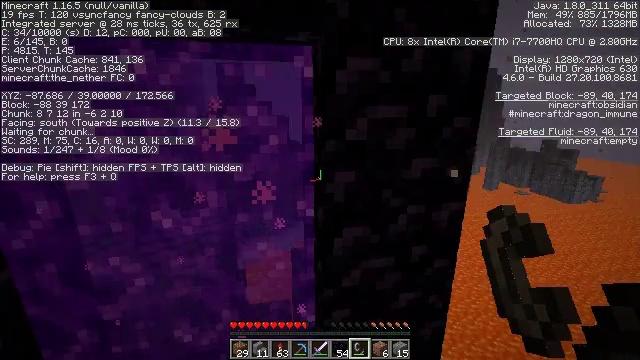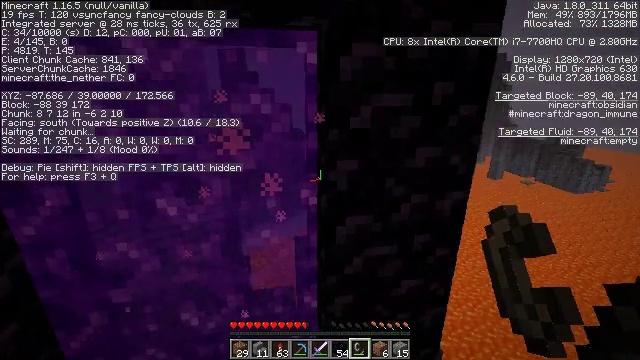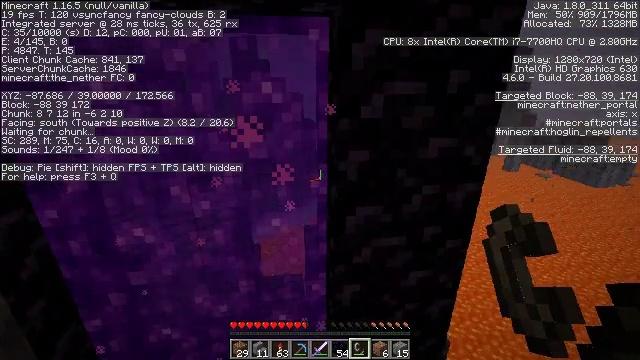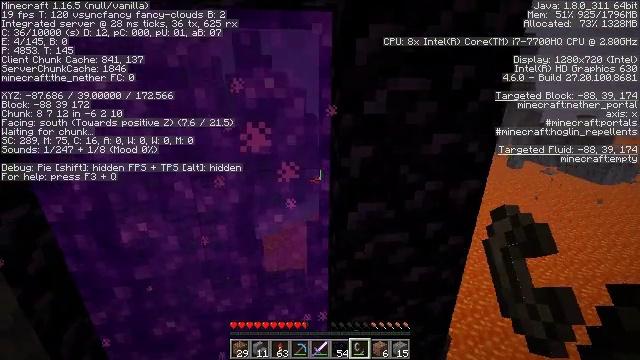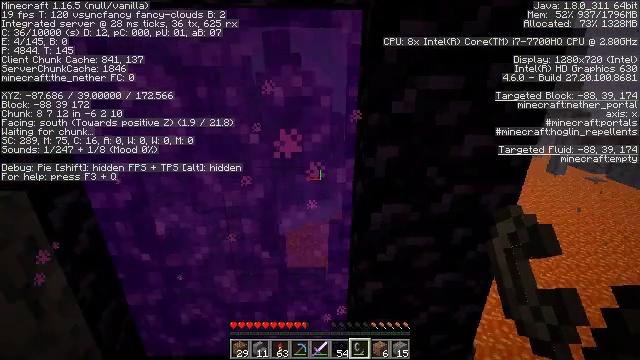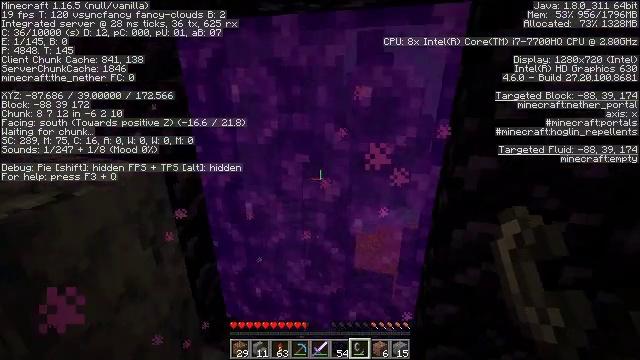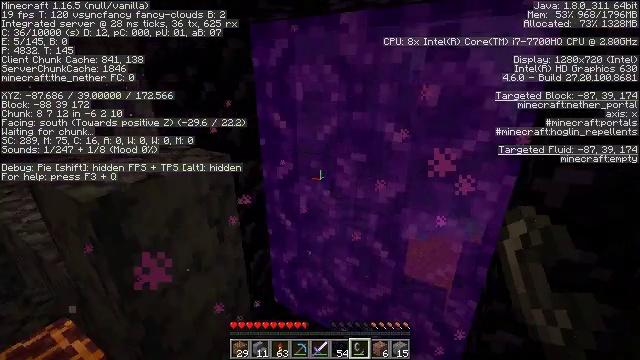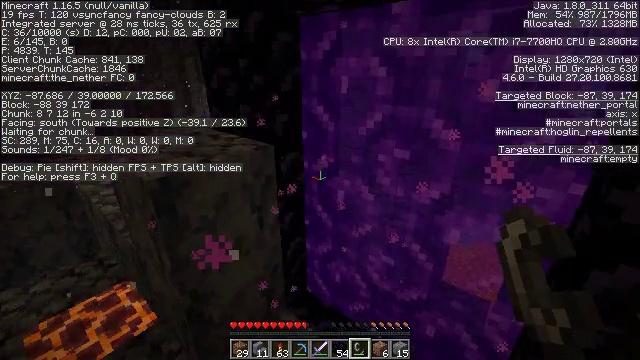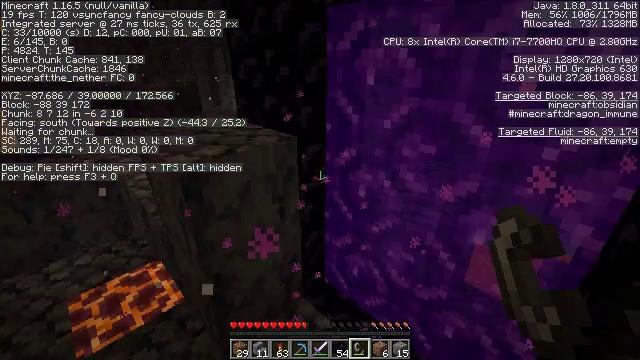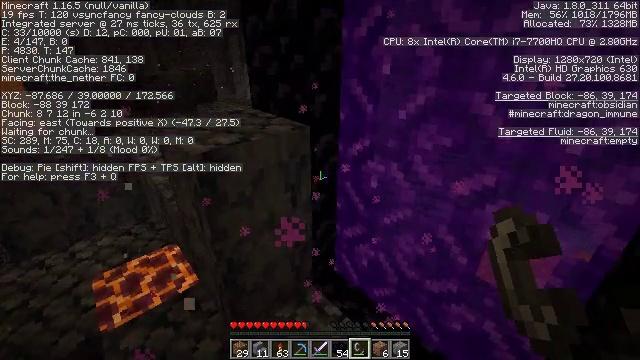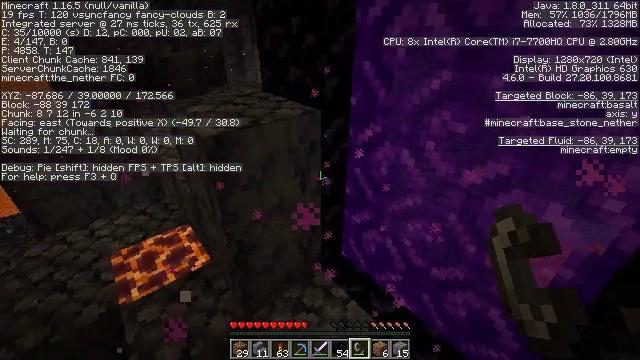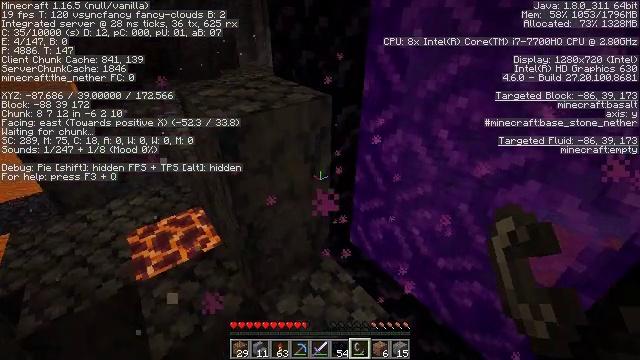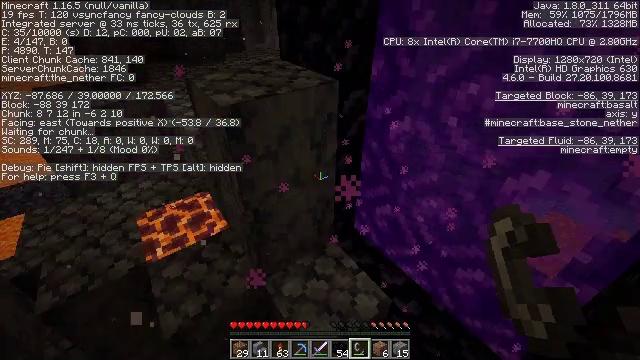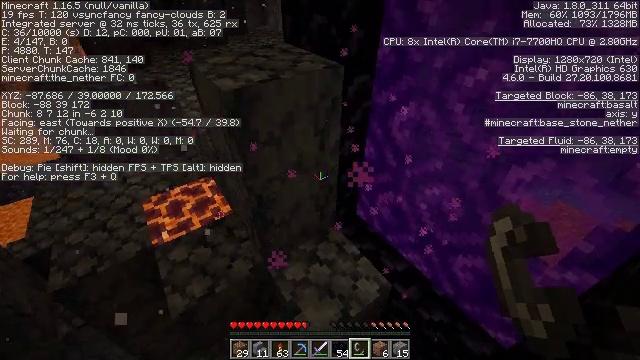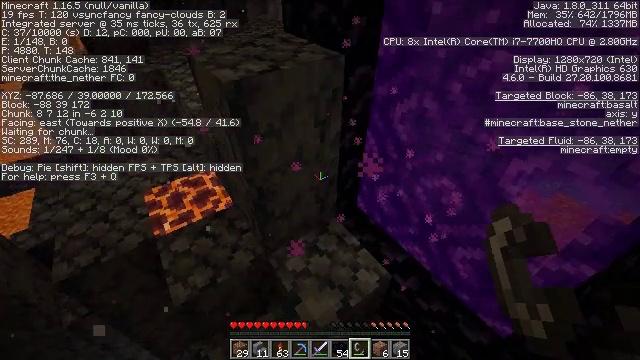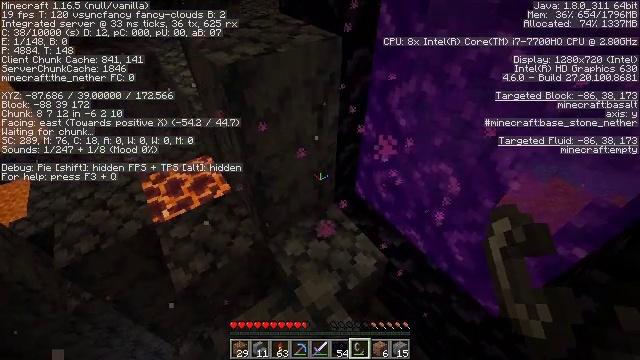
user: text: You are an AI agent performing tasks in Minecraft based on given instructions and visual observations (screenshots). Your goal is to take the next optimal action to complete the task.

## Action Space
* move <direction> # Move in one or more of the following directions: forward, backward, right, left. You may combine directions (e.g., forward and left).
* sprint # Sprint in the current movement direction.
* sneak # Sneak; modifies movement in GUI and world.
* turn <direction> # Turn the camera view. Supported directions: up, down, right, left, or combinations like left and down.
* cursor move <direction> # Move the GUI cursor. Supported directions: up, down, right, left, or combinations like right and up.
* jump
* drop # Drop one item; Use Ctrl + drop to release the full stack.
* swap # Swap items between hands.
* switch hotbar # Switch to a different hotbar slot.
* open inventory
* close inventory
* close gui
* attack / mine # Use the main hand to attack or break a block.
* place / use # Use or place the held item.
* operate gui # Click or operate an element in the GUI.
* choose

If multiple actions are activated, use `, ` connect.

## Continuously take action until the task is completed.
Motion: motion action
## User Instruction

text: Fight hostile mobs.
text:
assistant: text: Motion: turn down
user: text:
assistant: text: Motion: turn left and down
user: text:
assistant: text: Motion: no_op
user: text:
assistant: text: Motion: turn left
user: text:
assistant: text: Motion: turn left
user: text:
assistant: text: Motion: turn left
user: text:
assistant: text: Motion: turn left and down
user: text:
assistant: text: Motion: turn left and down
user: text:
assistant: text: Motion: turn left and down
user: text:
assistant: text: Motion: turn left and down
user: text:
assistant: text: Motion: turn left and down
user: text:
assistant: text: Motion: turn left and down
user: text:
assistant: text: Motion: turn down
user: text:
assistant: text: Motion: turn down
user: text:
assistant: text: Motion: turn down
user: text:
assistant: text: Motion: turn down
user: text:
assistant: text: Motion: turn down
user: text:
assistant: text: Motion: turn down
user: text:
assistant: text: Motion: turn down
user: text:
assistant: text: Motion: turn down
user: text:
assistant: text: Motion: no_op
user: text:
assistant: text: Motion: no_op
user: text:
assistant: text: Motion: move forward
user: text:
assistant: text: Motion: move forward
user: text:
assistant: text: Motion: move forward
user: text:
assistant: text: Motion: move forward
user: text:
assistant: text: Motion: move forward, turn left
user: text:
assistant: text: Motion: turn left
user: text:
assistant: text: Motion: turn left
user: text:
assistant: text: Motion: turn left